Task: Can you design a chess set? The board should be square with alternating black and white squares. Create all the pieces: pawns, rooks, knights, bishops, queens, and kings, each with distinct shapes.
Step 2706:
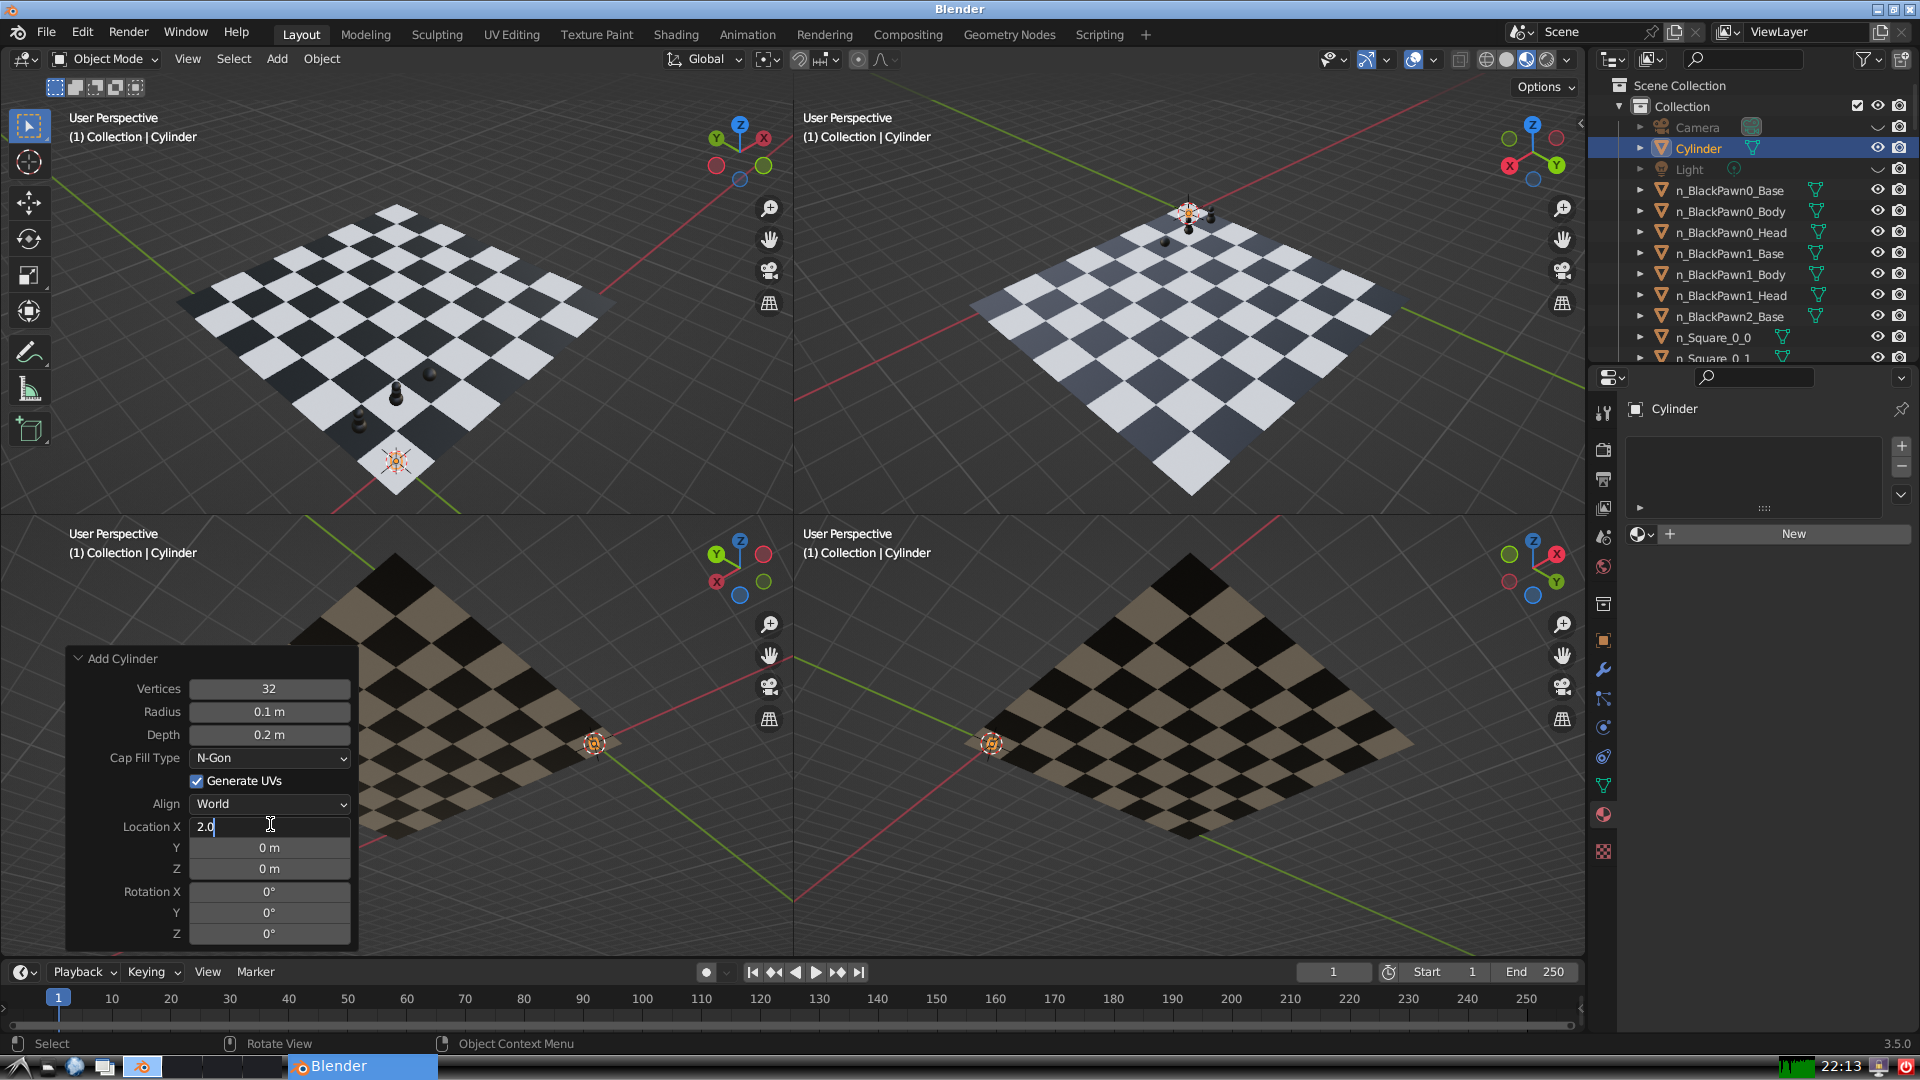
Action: {"key_press": ['Return']}